Question: I'm trying to implement a validation form with regex where I have to check whether a string is properly 'Tab' and 'New Line' delimited or not. I'm using <URL>. Column numbers can vary from 2 to 10. Like this image below:
What regex should I use?
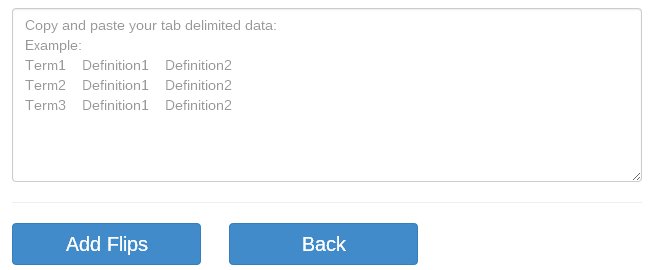
Answer: I believe this is what you're looking for.
'''
([A-Za-z0-9]+[
])+[a-zA-Z0-9]+
'''